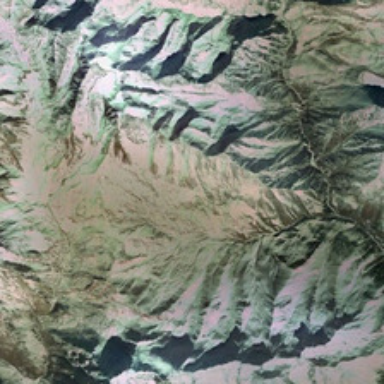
Many white snows cover irregular mountain .